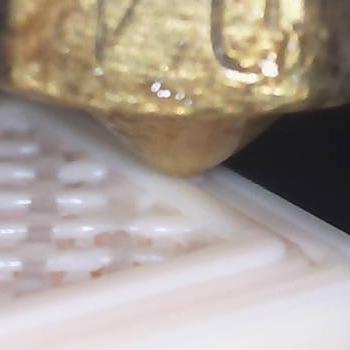
Flow rate: 158%